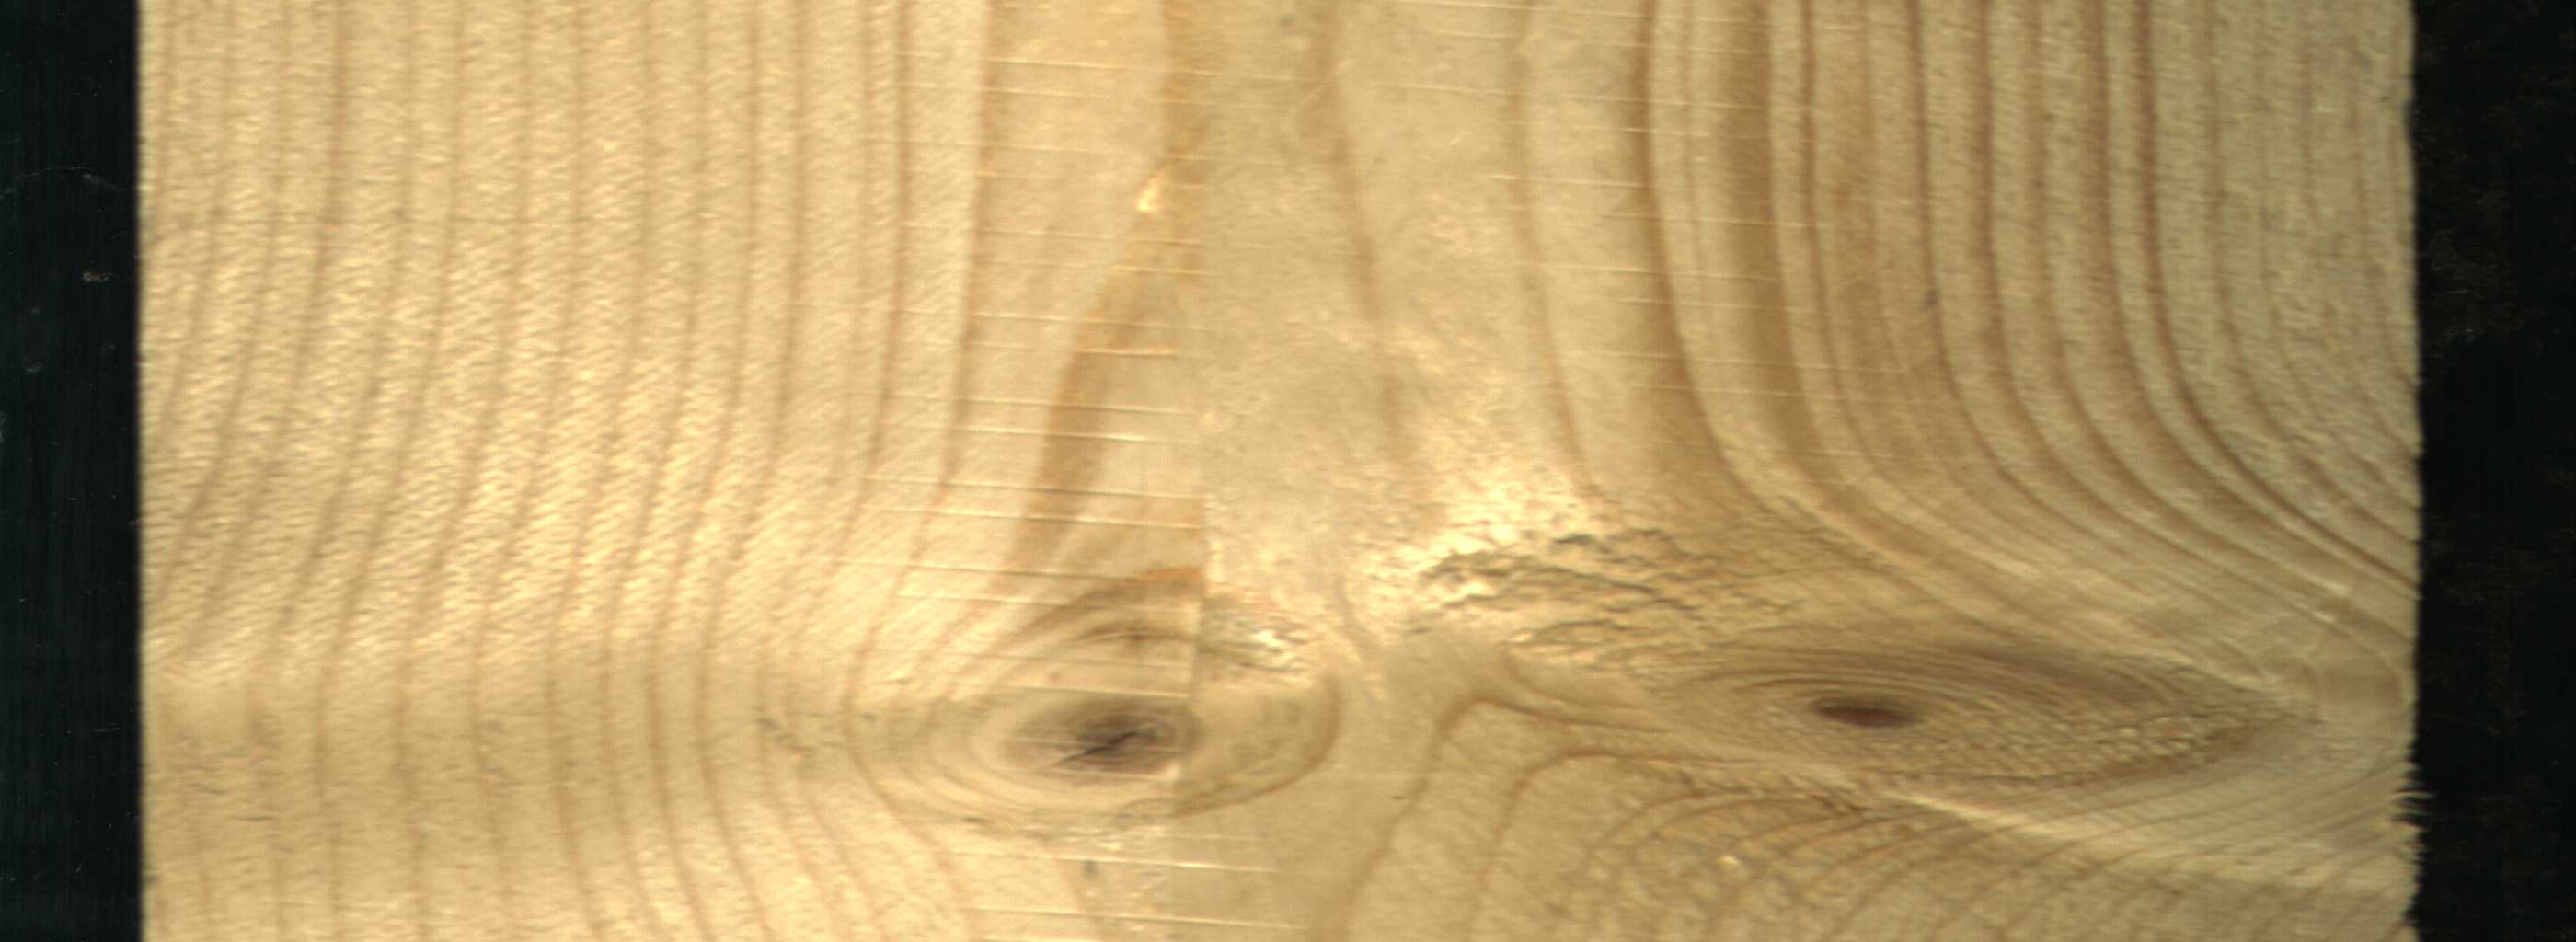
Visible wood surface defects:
knot_with_crack
Live_Knot